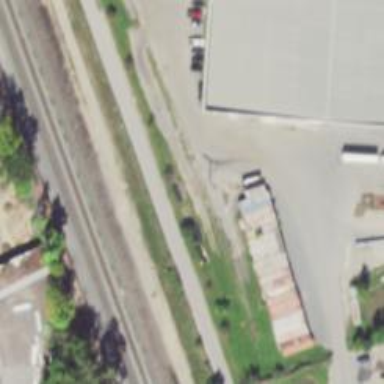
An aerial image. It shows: Railway spur service.